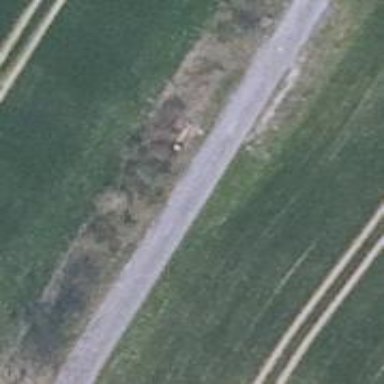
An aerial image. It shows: Unclassified road.